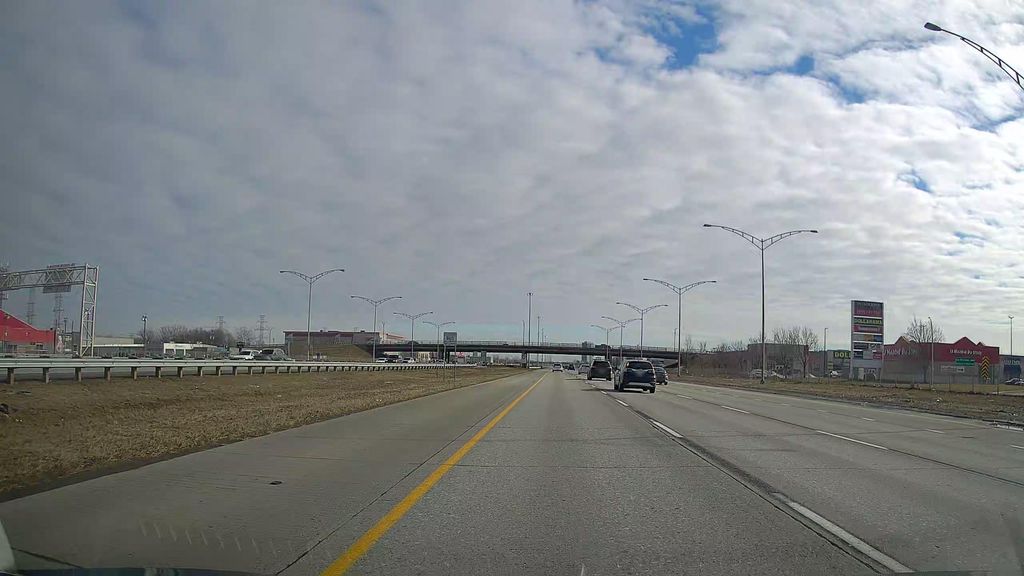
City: montreal